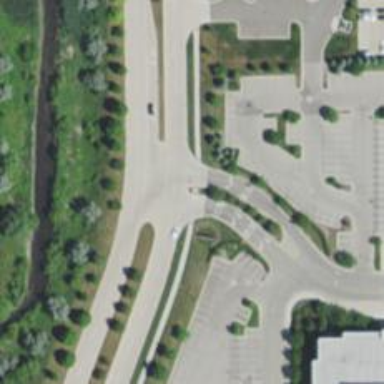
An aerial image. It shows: Traffic island located on footway.